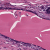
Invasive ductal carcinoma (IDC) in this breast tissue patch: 0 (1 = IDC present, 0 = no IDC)